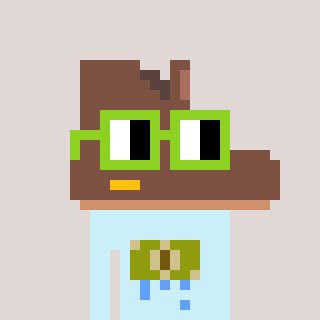
a pixel art character with square light green glasses, a boot-shaped head and a cold-colored body on a warm background